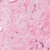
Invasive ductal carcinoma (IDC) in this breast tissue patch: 0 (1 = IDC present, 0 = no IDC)